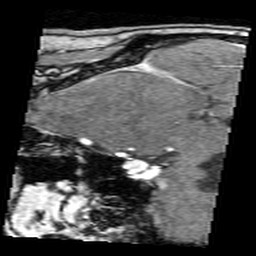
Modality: angio
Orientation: sagittal
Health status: ill
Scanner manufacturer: siemens
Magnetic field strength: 1.5 T
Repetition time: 0.04 s
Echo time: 0.00709 s